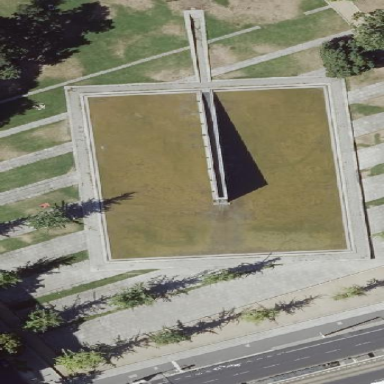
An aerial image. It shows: Splash pad fountain in pond surrounded by natural water.